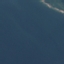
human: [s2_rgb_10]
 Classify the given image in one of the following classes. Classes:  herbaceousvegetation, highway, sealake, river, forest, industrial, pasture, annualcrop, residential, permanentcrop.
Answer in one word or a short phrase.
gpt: SeaLake